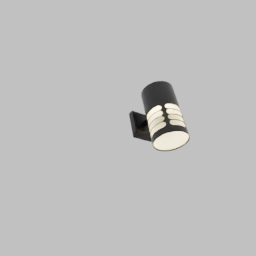
Label: lighting